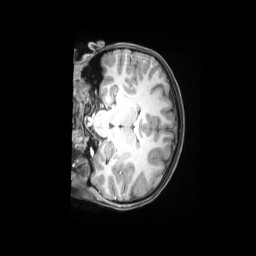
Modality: T1w
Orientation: coronal
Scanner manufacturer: siemens
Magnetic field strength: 3 T
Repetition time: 2.53 s
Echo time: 0.00169 s